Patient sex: M
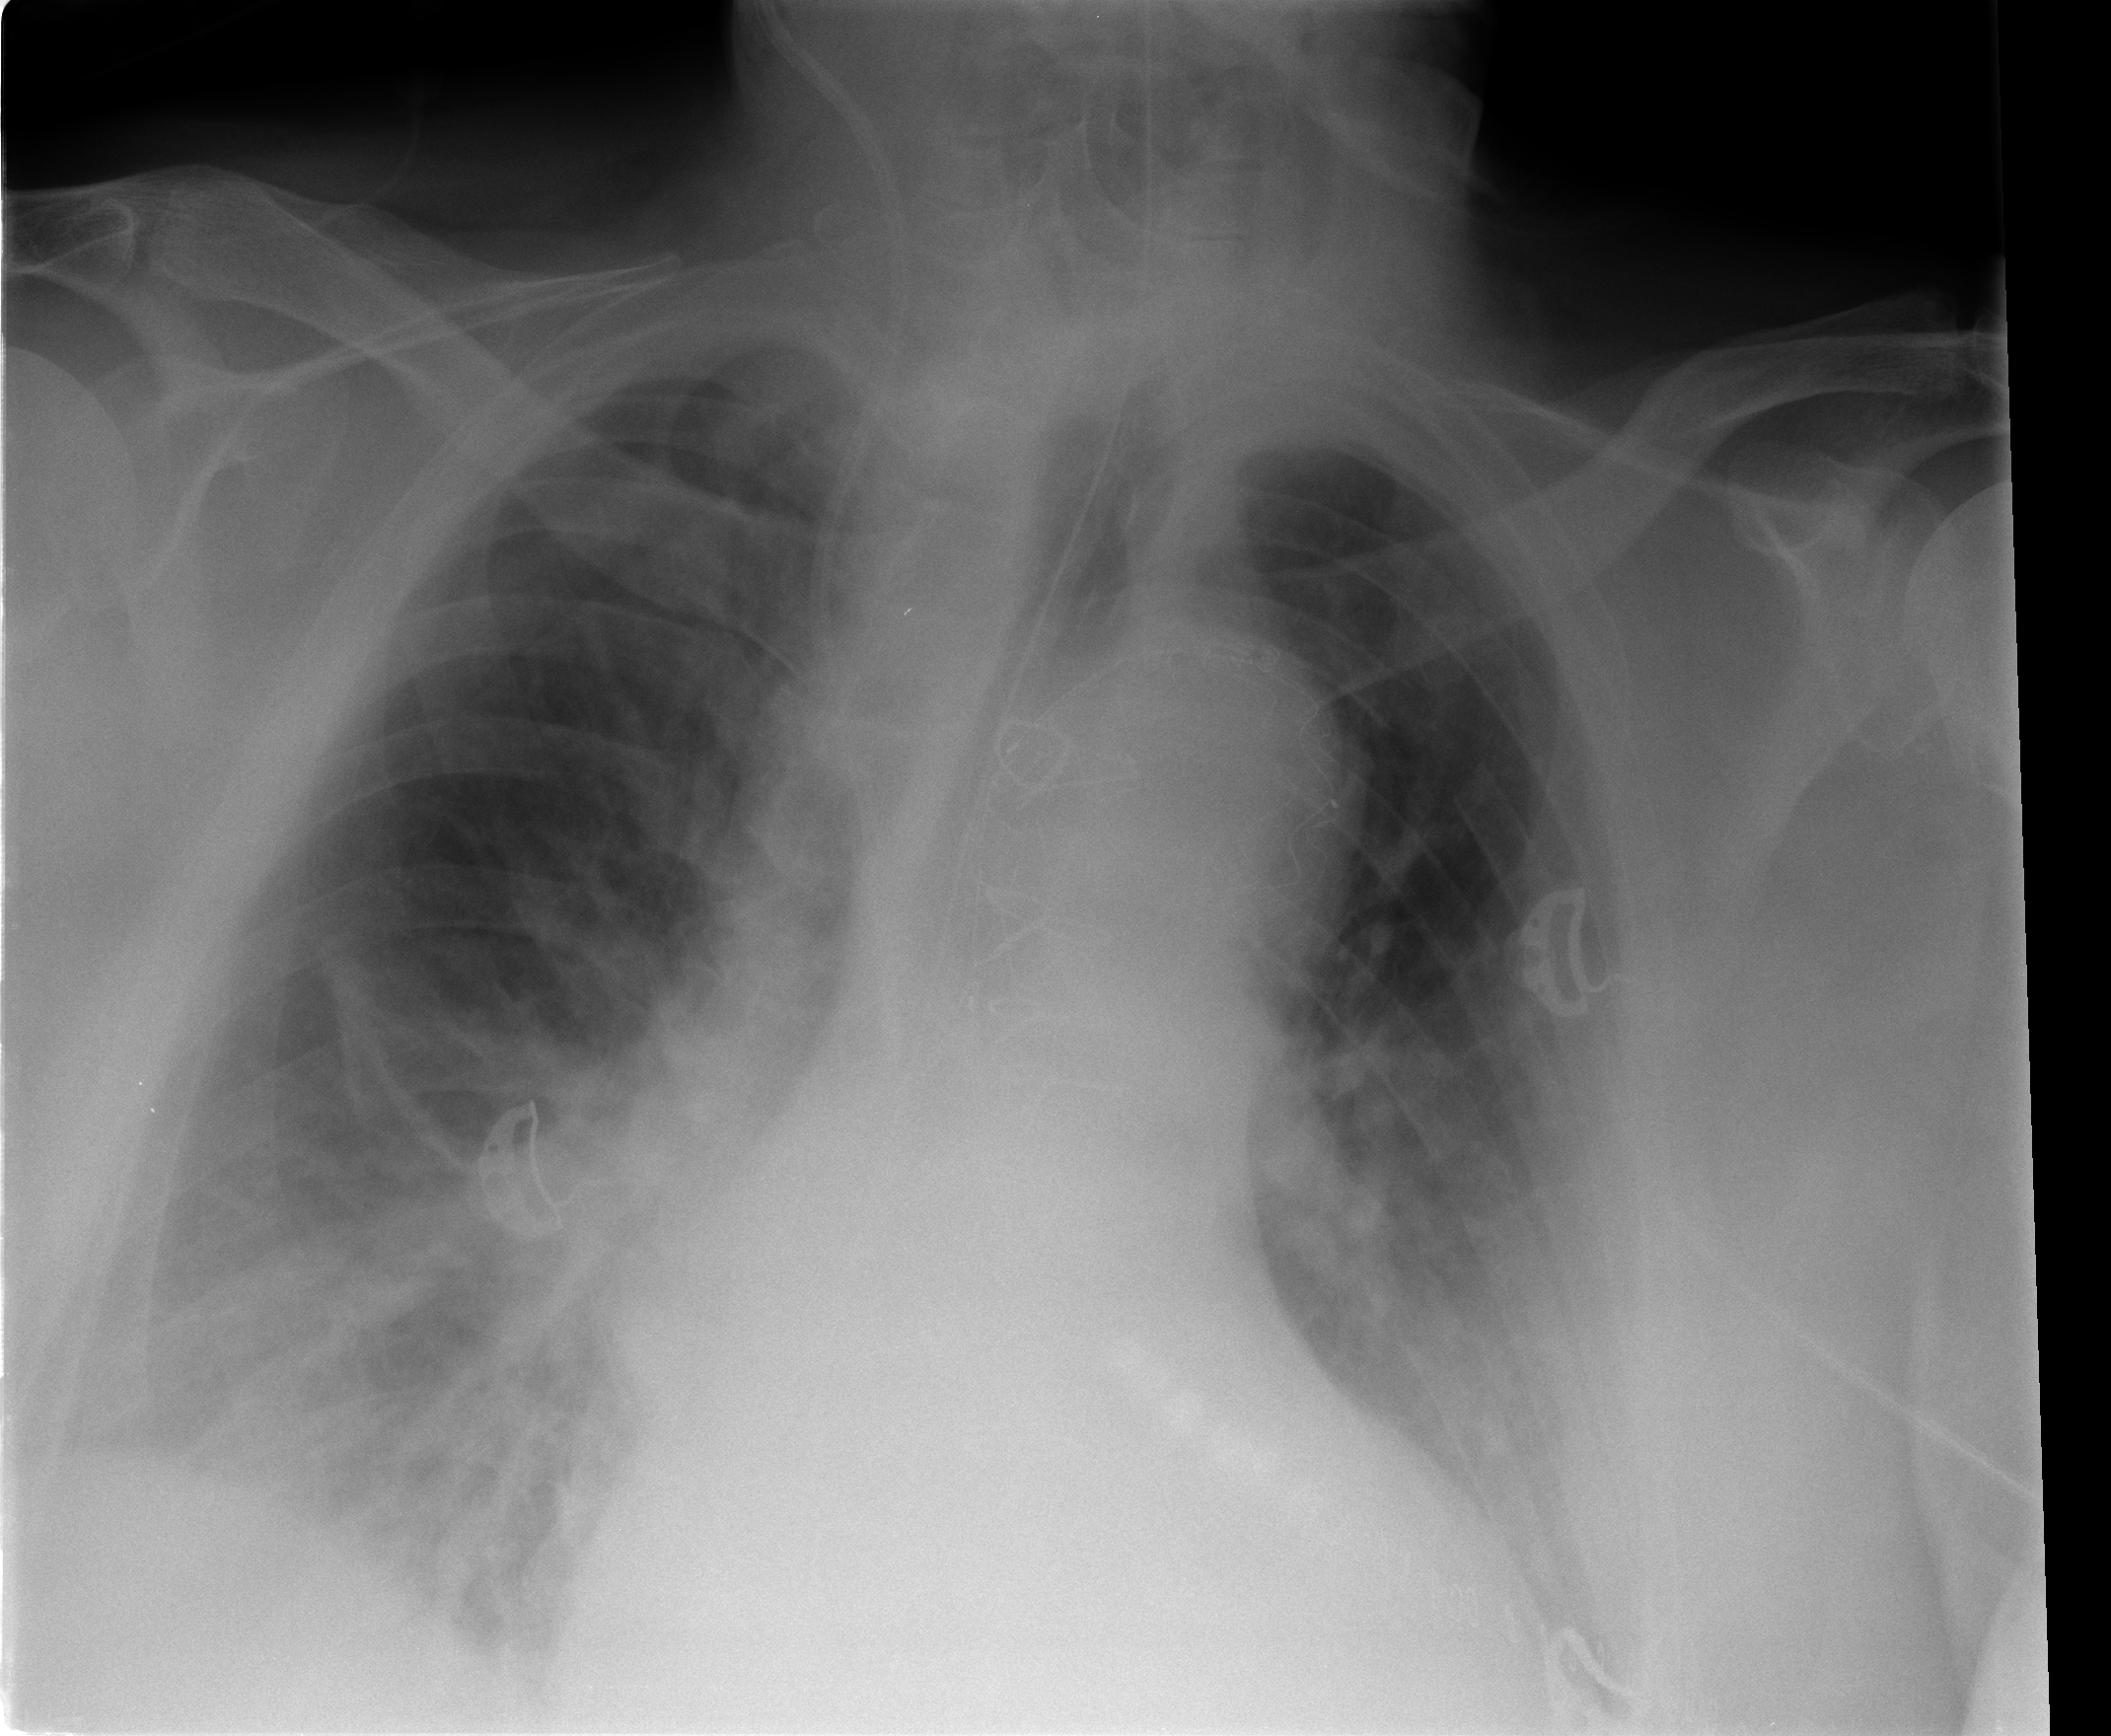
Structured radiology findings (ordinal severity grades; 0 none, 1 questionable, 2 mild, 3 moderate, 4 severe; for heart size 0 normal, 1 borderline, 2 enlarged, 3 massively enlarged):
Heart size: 2
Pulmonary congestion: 0
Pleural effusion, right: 2
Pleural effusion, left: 2
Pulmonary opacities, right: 2
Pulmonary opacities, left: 0
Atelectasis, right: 2
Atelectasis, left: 0